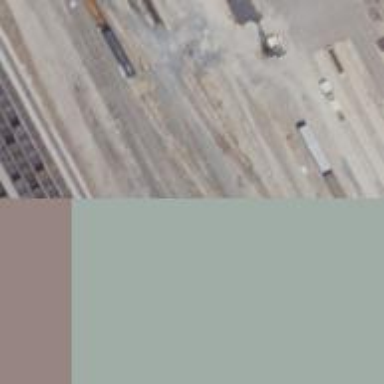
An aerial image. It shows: Railway yard.